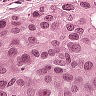
Metastatic tissue present: yes